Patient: sex F, age 58
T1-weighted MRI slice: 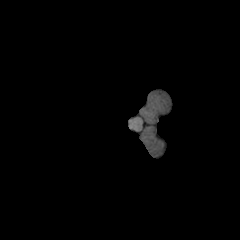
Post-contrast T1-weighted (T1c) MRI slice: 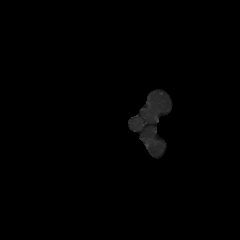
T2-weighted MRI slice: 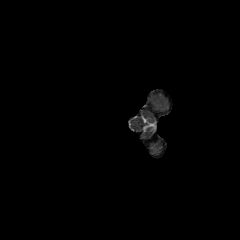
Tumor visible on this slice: no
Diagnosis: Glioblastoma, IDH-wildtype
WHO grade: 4